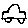
Label: car